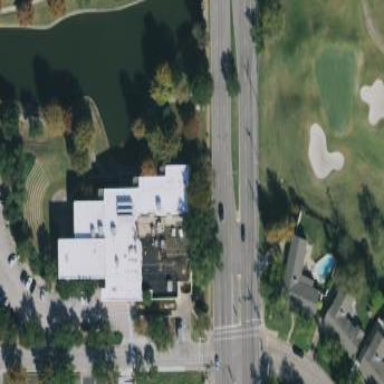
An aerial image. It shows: Building that serves as library.